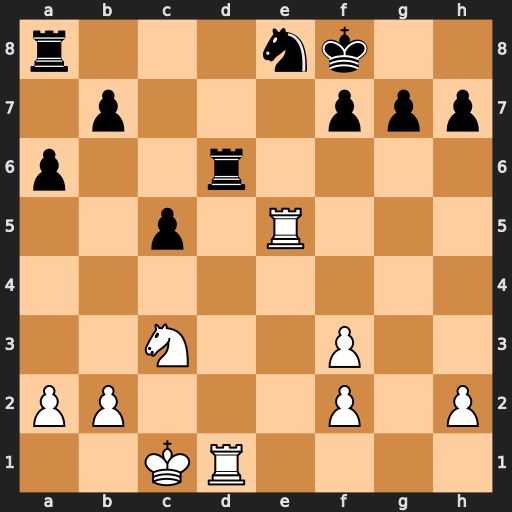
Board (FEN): r3nk2/1p3ppp/p2r4/2p1R3/8/2N2P2/PP3P1P/2KR4
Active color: w
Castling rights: -
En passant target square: -
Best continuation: Rxe8+ Rxe8 Rxd6